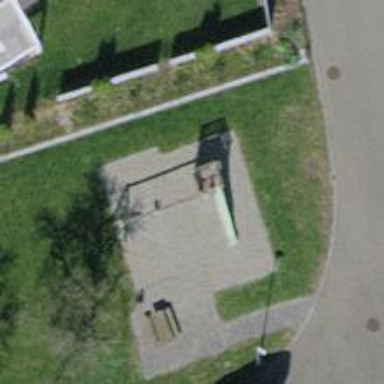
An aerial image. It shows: Playground featuring slide.